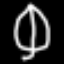
Label: leaf